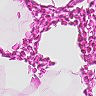
Metastatic tissue present: no